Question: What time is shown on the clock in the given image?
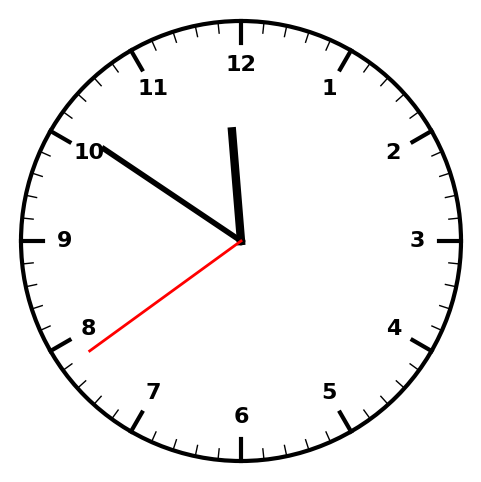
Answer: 11:50:39